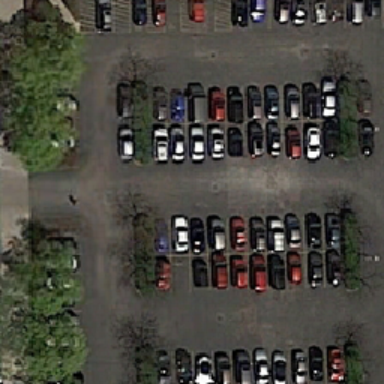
Car parking lot order .